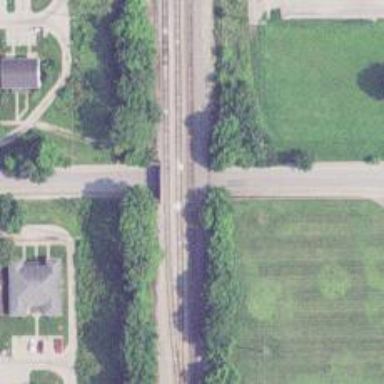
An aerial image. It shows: Crossing for the railway.